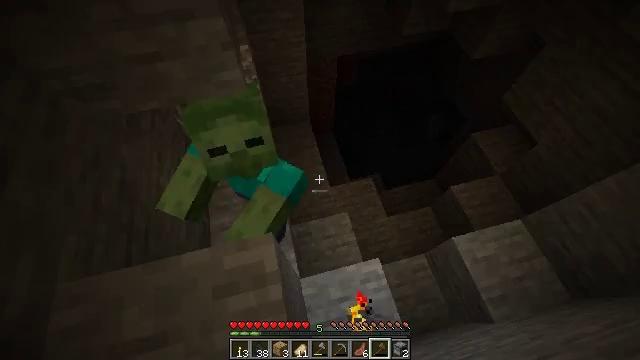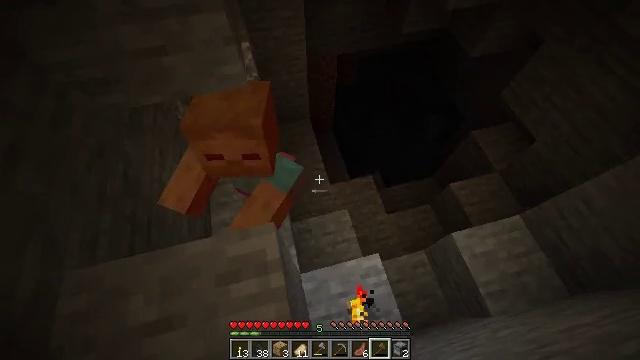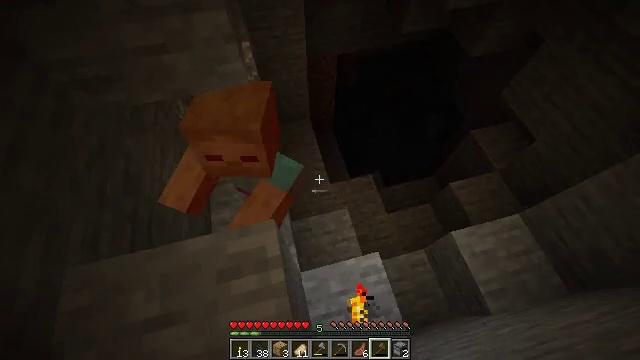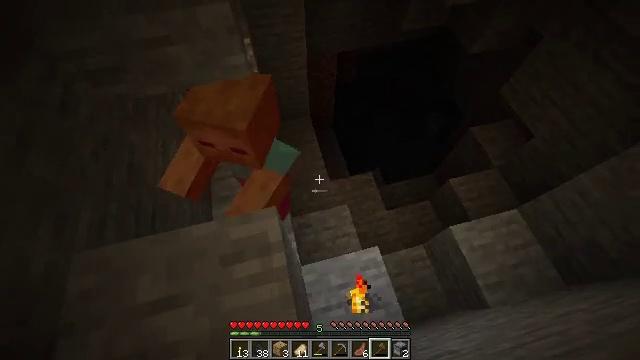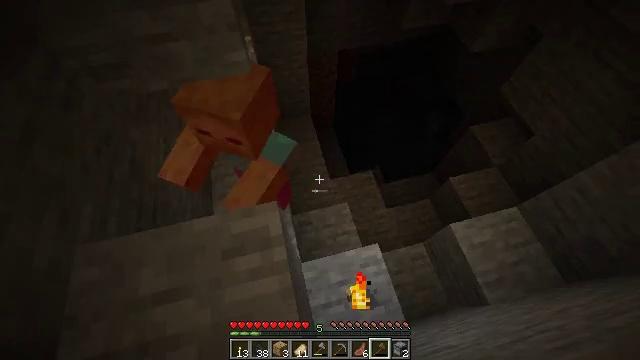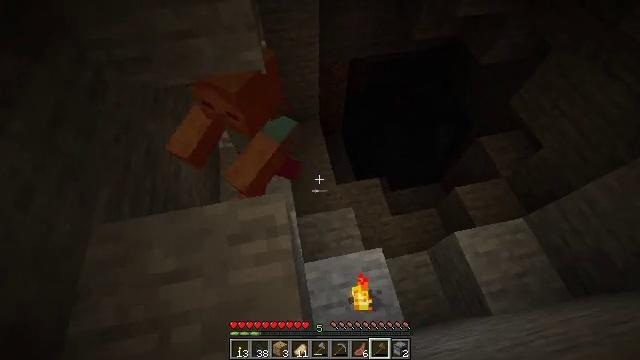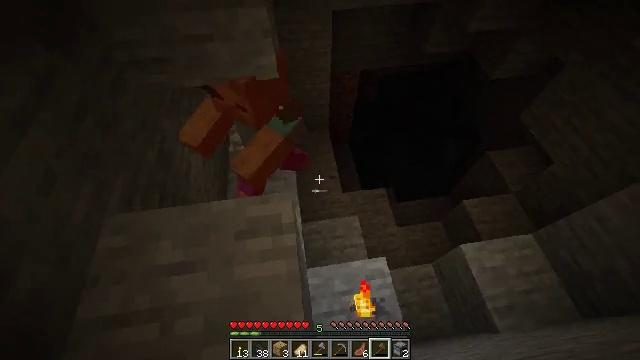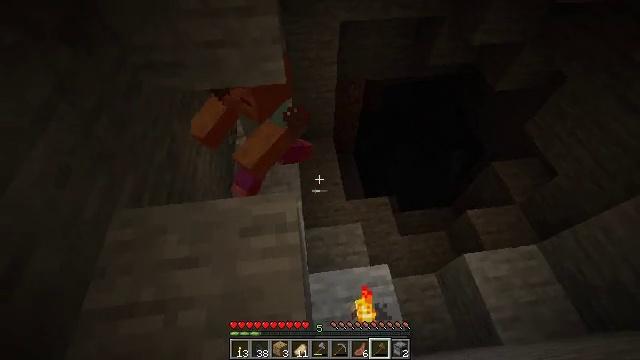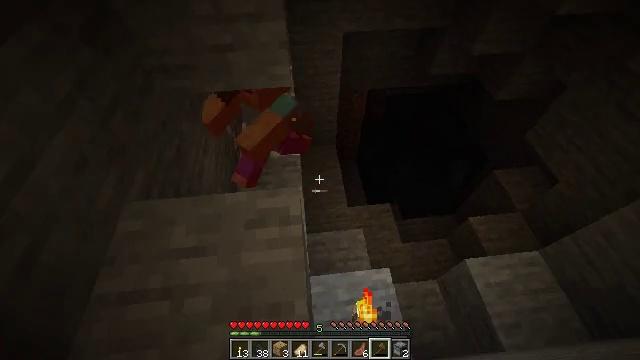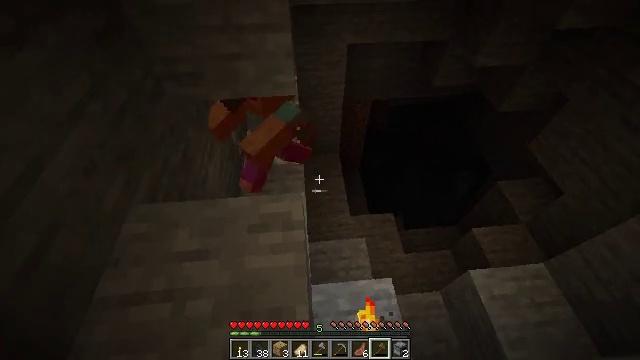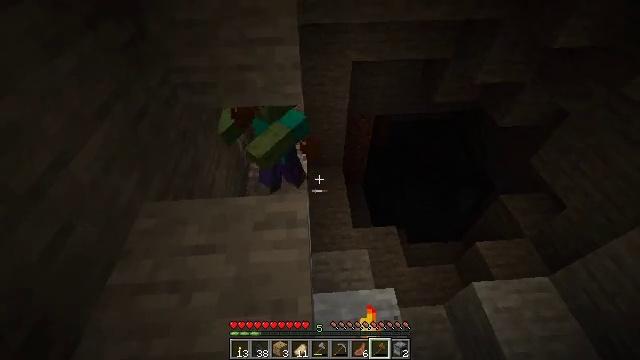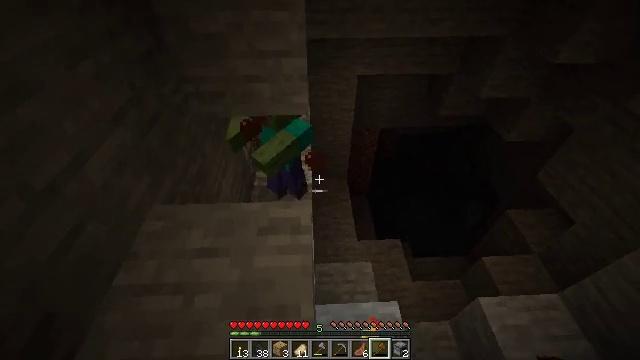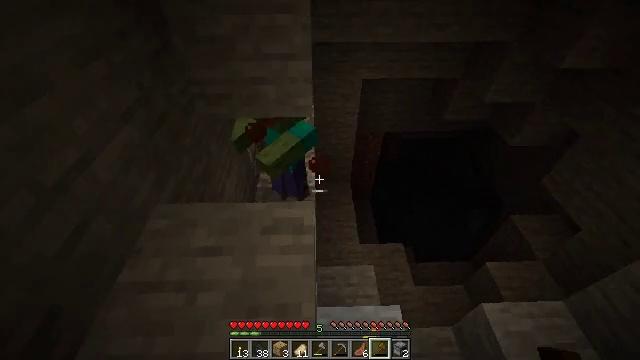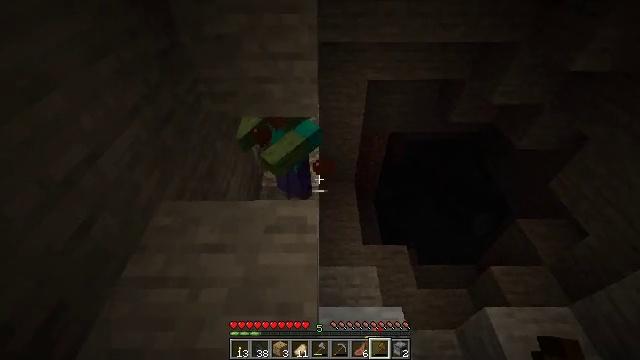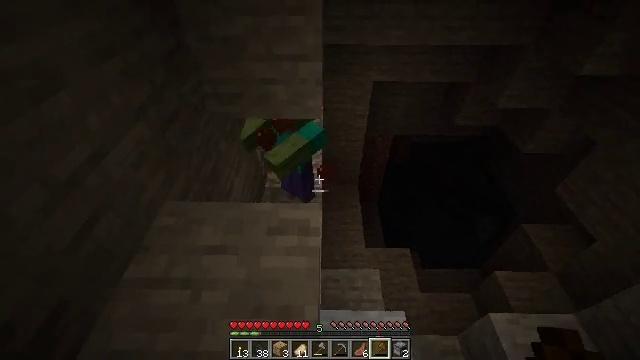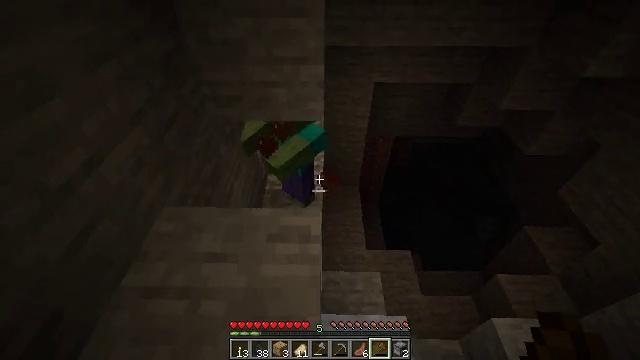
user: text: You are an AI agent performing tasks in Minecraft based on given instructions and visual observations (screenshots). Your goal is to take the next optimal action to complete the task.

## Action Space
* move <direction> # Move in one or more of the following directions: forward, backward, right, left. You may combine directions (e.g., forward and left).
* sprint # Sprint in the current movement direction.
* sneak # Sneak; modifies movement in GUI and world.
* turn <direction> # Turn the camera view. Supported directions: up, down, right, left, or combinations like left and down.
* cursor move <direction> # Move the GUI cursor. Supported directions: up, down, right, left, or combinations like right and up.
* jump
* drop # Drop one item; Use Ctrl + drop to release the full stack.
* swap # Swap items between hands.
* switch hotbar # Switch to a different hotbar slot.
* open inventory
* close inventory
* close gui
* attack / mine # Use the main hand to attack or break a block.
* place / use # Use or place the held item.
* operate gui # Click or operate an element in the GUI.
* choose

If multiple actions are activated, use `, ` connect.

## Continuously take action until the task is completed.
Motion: motion action
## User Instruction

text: Kill a zombie.
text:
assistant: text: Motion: move back, sneak
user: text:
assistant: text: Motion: move back, sneak
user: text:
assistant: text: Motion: move back, sneak
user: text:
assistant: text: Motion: move back, sneak
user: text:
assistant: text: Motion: move back, sneak, turn left and up
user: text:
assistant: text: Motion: move back, sneak, turn left and up
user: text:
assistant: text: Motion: move back, sneak, turn left and up
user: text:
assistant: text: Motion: move back, sneak, turn up
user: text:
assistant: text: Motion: move back, sneak, turn left and up
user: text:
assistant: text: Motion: move back, sneak, turn left and up
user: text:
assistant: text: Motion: sneak, turn left and up
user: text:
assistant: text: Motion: sneak, turn left
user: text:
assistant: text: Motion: move forward, sneak, turn left
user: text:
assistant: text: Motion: move forward, sneak, turn left
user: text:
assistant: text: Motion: move forward and move left, sneak
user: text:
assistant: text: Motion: move forward and move left, sneak
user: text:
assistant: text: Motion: move forward and move left, sneak
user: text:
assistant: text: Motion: move forward, sneak
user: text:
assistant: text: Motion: move forward, sneak
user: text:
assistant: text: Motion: move forward, sneak
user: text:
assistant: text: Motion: move forward, sneak
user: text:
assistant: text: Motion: move forward, sneak, turn left and down, attack / mine
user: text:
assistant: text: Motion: sneak, attack / mine
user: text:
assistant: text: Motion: sneak, attack / mine
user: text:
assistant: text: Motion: sneak
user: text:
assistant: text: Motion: move back, sneak
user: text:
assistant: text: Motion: sneak